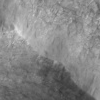
Atmospheric dust classification: not_dusty